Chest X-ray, AP view. Patient: 73 years old, sex M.
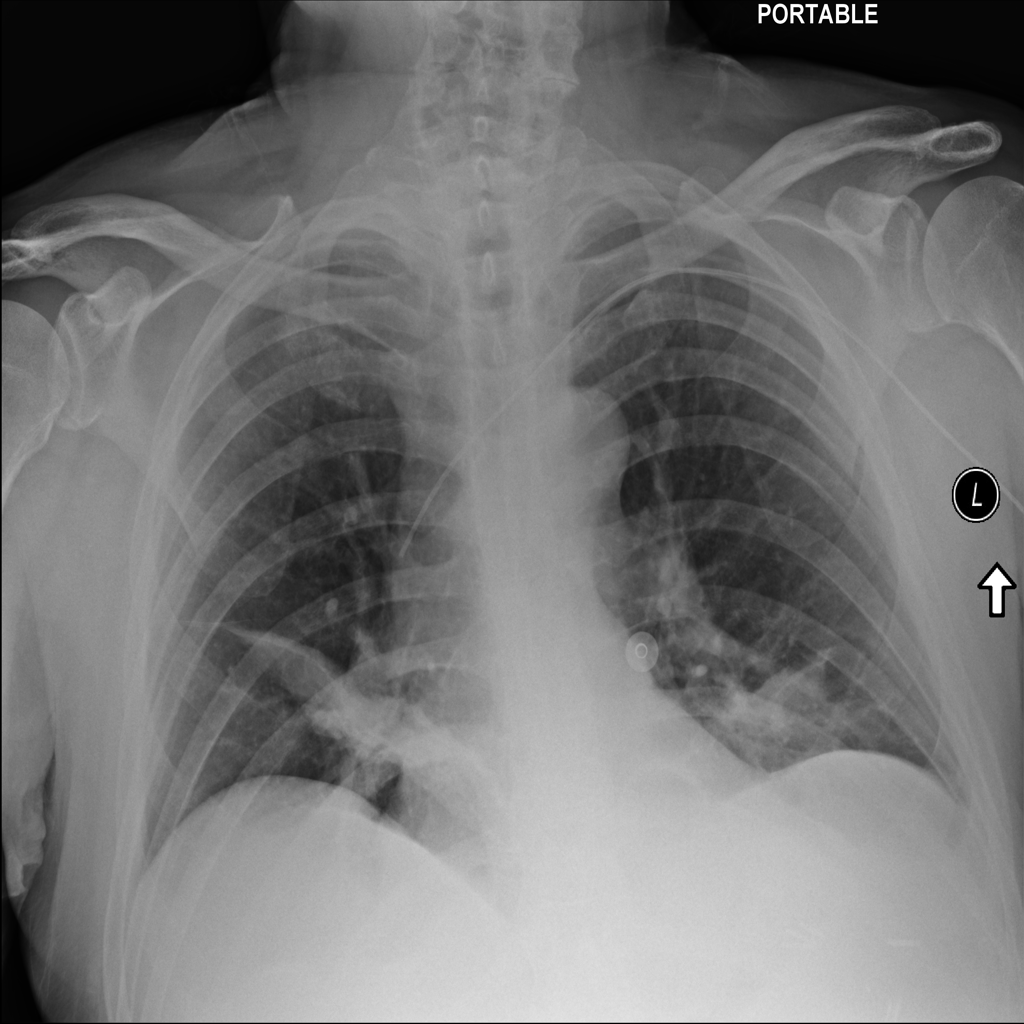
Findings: Atelectasis